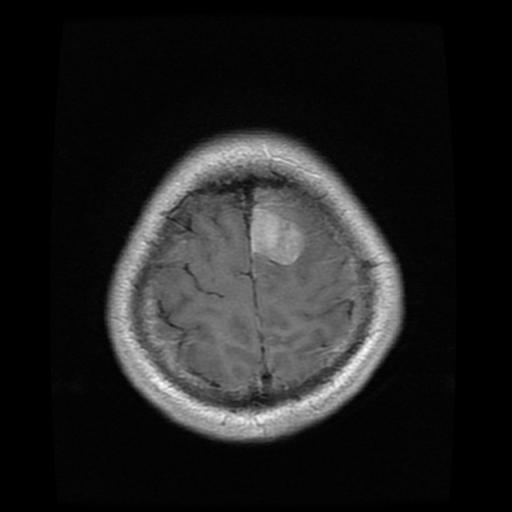
Label: meningioma